Question: Count the number of objects in the diagram.
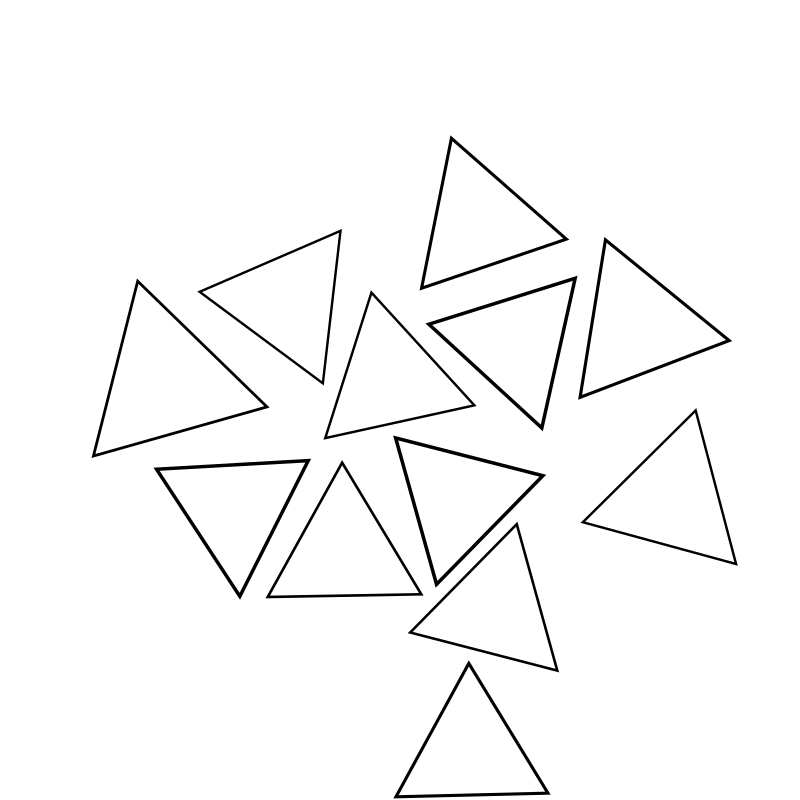
Answer: 12